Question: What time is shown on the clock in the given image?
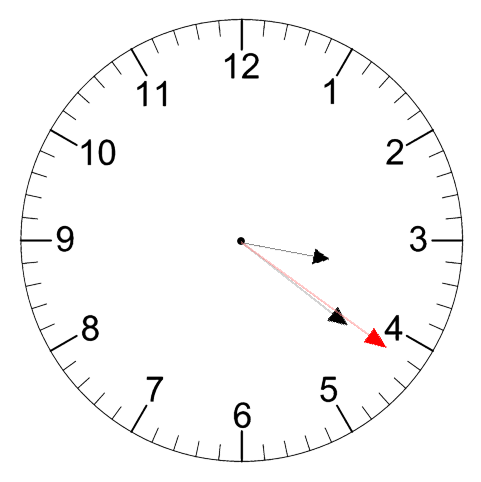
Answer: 03:21:21